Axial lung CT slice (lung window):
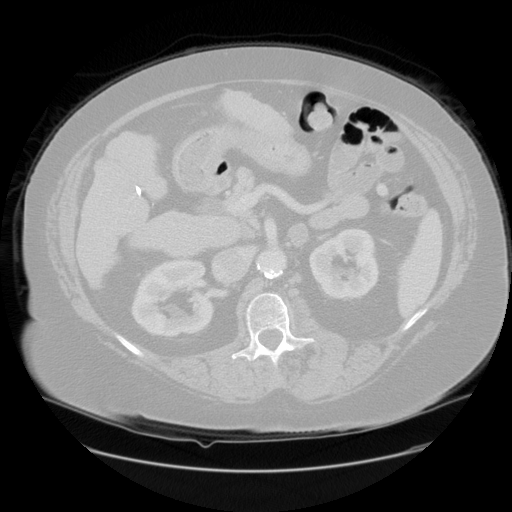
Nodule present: no